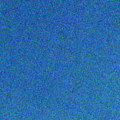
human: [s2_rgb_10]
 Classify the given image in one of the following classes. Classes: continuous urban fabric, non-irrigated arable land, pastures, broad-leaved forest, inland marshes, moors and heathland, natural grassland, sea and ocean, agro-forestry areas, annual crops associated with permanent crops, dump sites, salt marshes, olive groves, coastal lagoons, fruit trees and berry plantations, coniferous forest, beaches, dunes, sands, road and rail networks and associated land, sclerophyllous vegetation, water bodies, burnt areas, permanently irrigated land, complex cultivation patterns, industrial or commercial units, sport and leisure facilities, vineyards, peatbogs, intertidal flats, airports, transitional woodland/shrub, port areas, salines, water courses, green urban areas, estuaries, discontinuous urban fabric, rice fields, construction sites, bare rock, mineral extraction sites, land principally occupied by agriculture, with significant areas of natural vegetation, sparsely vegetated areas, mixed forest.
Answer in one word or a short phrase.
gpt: sea and ocean